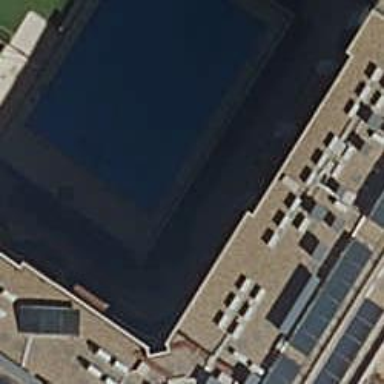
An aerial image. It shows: Swimming pool located in leisure land.